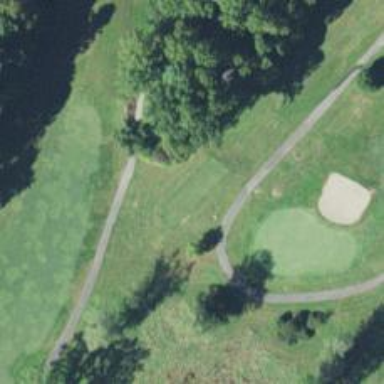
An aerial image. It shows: Golf tee.